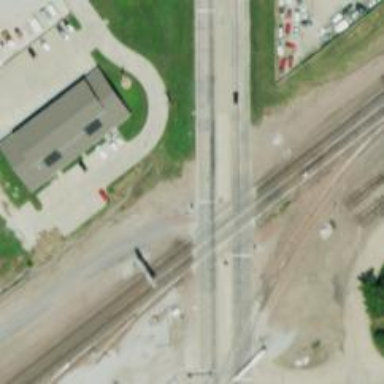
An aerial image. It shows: Level crossing with lights at railway intersection.